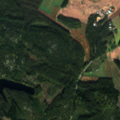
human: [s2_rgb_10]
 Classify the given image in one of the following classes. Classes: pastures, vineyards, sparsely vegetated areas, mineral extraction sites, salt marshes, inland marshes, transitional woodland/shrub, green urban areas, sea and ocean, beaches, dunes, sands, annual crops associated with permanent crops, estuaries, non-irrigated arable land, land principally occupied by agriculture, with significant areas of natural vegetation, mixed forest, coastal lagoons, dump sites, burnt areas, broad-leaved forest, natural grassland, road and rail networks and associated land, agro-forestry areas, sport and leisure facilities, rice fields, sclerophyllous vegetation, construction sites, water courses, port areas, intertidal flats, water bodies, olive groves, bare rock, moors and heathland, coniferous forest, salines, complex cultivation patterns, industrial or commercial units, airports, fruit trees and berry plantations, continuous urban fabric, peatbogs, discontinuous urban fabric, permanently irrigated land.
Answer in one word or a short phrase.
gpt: land principally occupied by agriculture, with significant areas of natural vegetation, coniferous forest